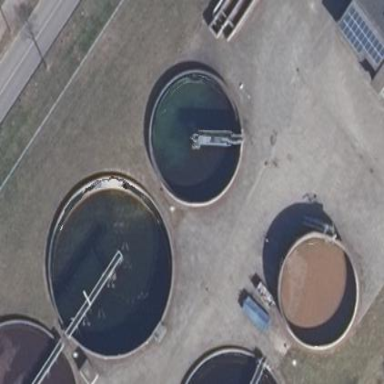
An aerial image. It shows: Image of wastewater.